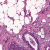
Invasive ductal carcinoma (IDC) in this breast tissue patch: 0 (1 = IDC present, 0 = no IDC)